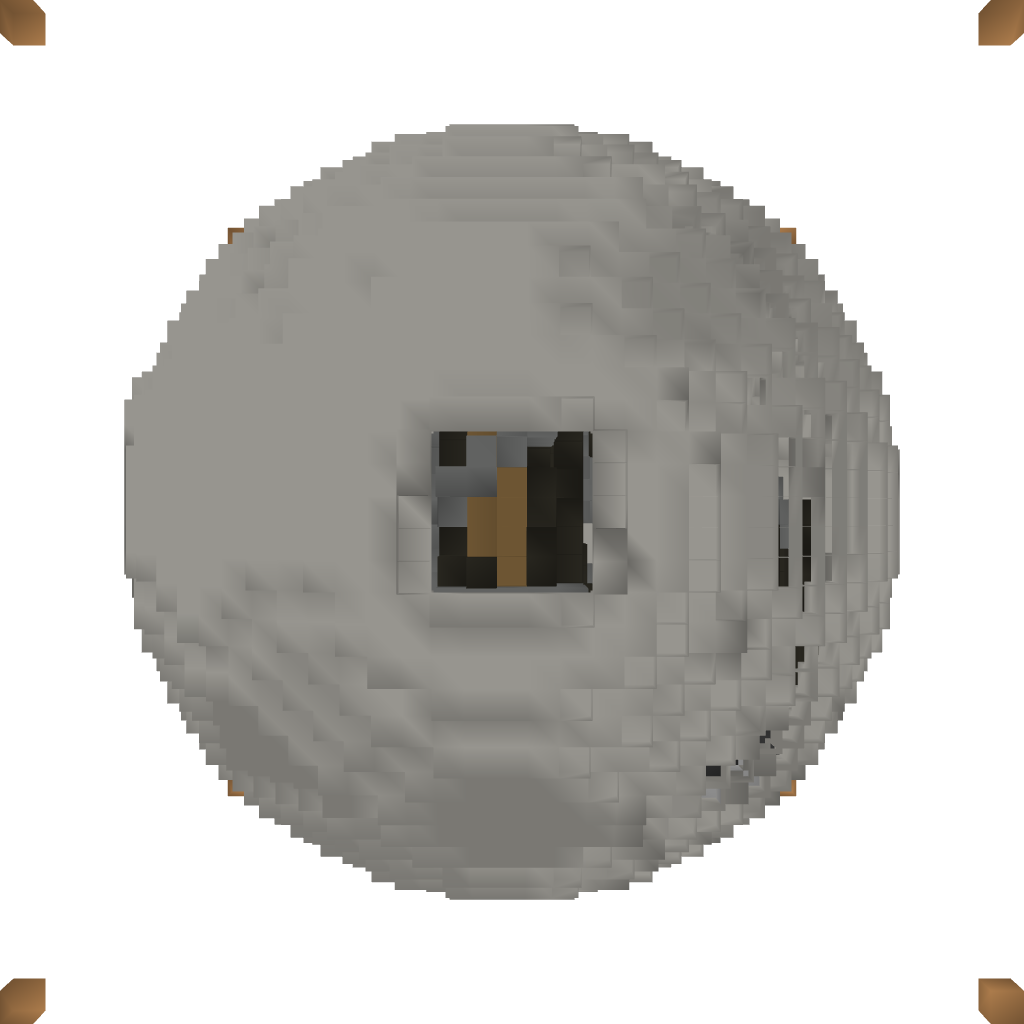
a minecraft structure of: PVP jungle